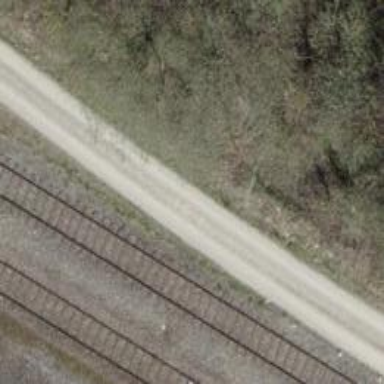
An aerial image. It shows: Dirt track with grade2 tracktype.